Question: The error black line in the middle of the horizontal bar plot below is extremely long even though 'stds' is:
'''
array([ 1.14428879e-01, 3.38164768e-01, 5.58287430e-01,
7.77484276e-01, 9.95380202e-01, 1.58493526e-08,
8.69720905e-02, 8.64435493e-02, 5.12989176e-03])
'''

The code for plotting this was:
'''
pl.barh(ind,means,align='center',xerr=stds,ecolor='k', alpha=0.3)
'''
Why is this?
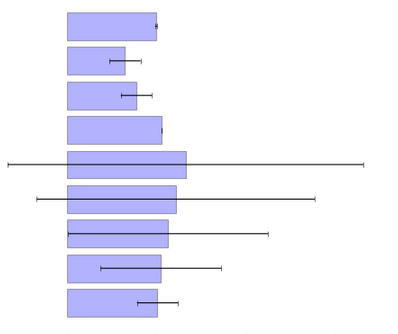
Answer: The errorbars in your plot are correct. Take e.g. the longest one, with value '9.95380202e-01' = '0.995380202' '1.0'. When you pass a x1 array of values to 'xerr' the values are plotted as +- the value, i.e. they will span twice the length. So an 'xerr' with value '1.0' will span '2.0' units, from 'width - 1.0' to 'width + 1.0'. To avoid this you can create a 2x array where one row consists only of zeros, see example below.
---
From the documentation of <URL>:
> Detail: xerr and yerr are passed directly to <URL>, so they can
also have shape 2xN for independent specification of lower and upper
errors.
From the documentation of <URL>:
> xerr/yerr: [ scalar | N, Nx1, or 2xN array-like ]If a scalar number, len(N) array-like object, or an Nx1 array-like
object, errorbars are drawn at +/-value relative to the data.If a sequence of shape 2xN, errorbars are drawn at -row1 and +row2
relative to the data.
---
An example showing the different "combinations" of errorbars:
'''
import matplotlib.pyplot as plt
import numpy as np
x = np.arange(9)
y = np.random.rand(9) * 10
stds = np.array([1.14428879e-01, 3.38164768e-01, 5.58287430e-01,
7.77484276e-01, 9.95380202e-01, 1.58493526e-08,
8.69720905e-02, 8.64435493e-02, 5.12989176e-03])
# Create array with only positive errors
pos_xerr = np.vstack((np.zeros(len(stds)), stds))
# Create array with only negative errors
neg_xerr = np.vstack((stds, np.zeros(len(stds))))
#Create array with different positive and negative error
both_xerr = np.vstack((stds, np.random.rand(len(stds))*2))
fig, ((ax, ax2),(ax3, ax4)) = plt.subplots(2,2, figsize=(9,5))
# Plot centered errorbars (+/- given value)
ax.barh(x, y, xerr=stds, ecolor='k', align='center', alpha=0.3)
ax.set_title('+/- errorbars')
# Plot positive errorbars
ax2.barh(x, y, xerr=pos_xerr, ecolor='g', align='center', alpha=0.3)
ax2.set_title('Positive errorbars')
# Plot negative errorbars
ax3.barh(x, y, xerr=neg_xerr, ecolor='r', align='center', alpha=0.3)
ax3.set_title('Negative errorbars')
# Plot errorbars with different positive and negative error
ax4.barh(x, y, xerr=both_xerr, ecolor='b', align='center', alpha=0.3)
ax4.set_title('Different positive and negative error')
plt.tight_layout()
plt.show()
'''